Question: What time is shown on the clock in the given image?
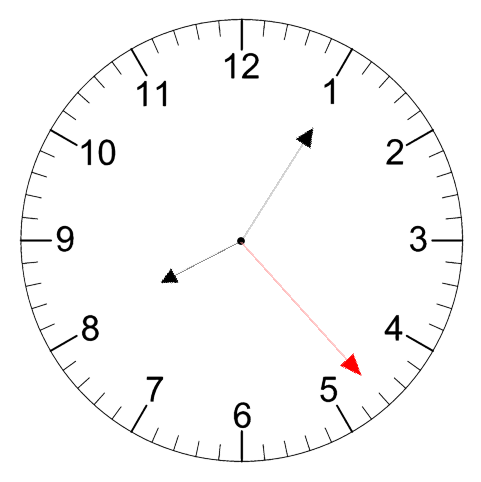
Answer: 08:05:23